Field crop: maize
Growth stage: 1
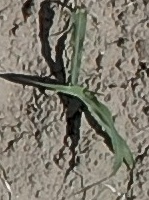
Species: sorghum